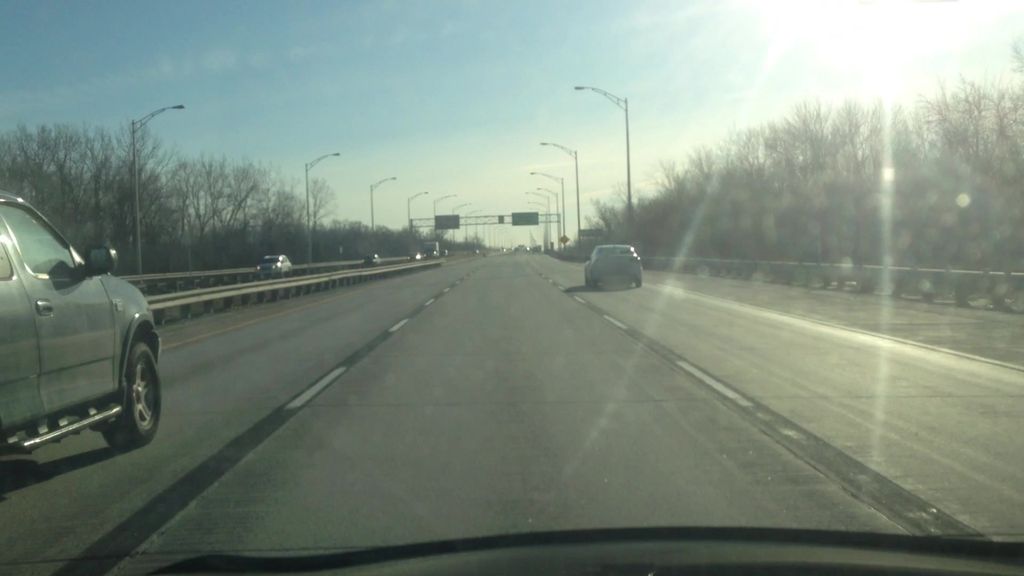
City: montreal